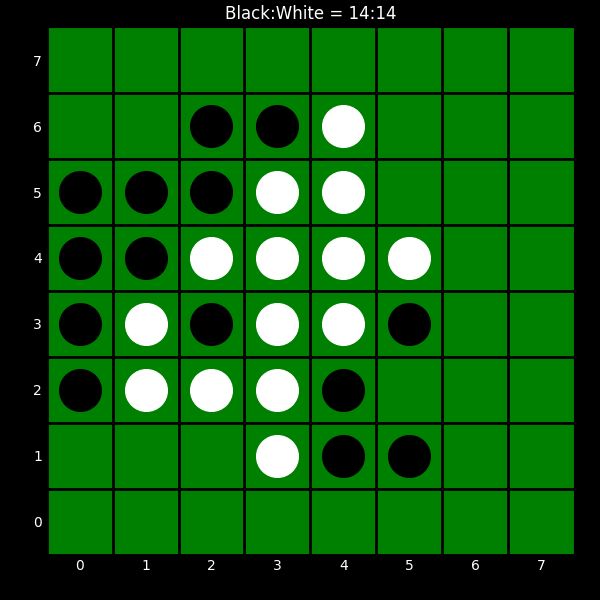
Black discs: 14
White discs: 14